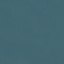
Land use / land cover: SeaLake